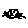
Label: cat